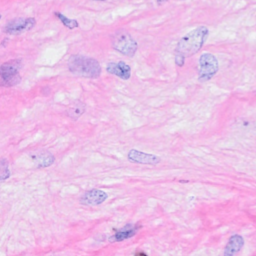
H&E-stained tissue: Breast